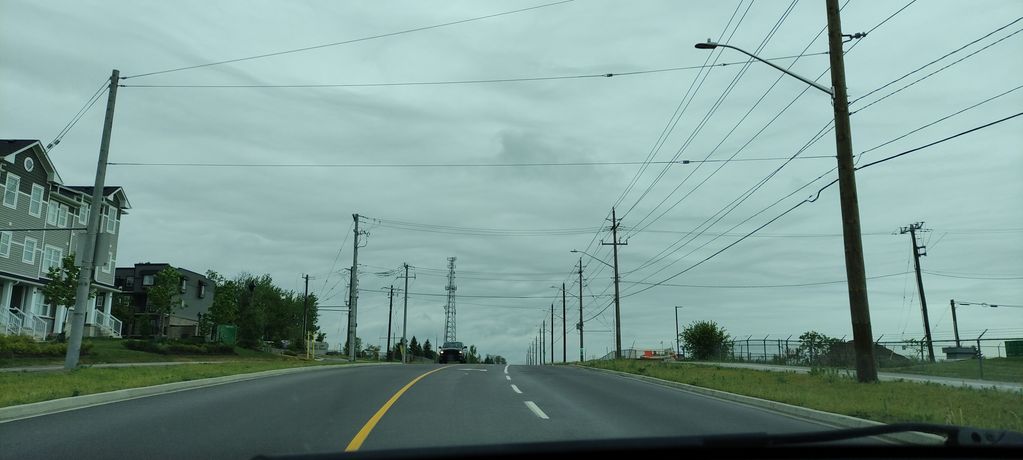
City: kitchener-waterloo